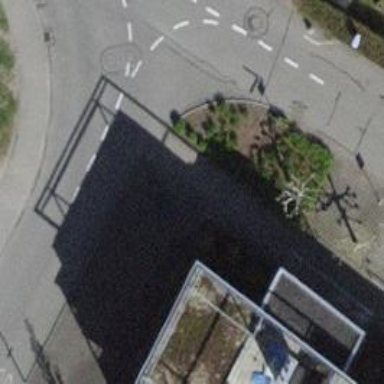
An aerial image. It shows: Kerb serving as barrier.